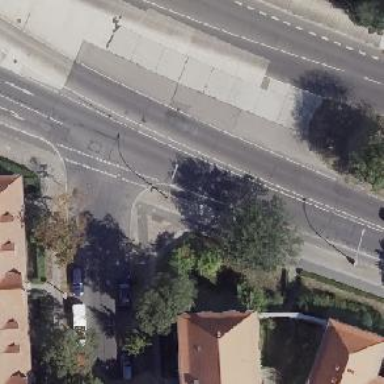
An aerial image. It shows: Secondary road with asphalt surface and cycle track on the right.